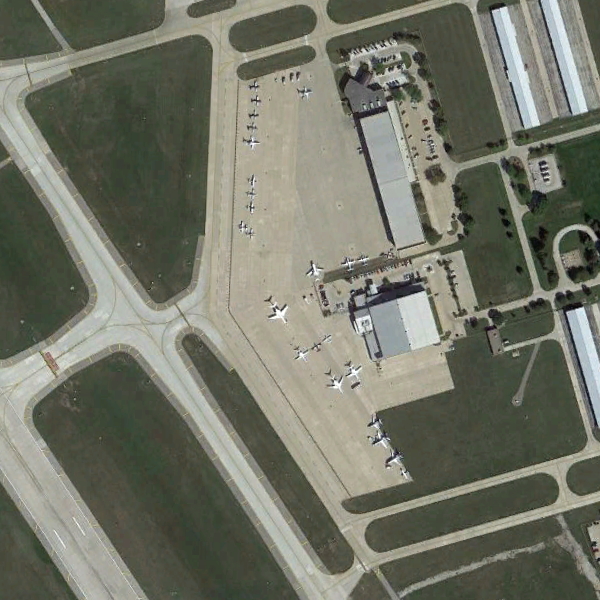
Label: Airport